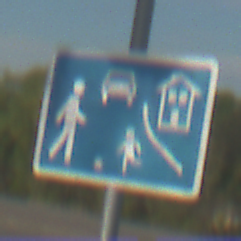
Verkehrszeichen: BeginnVerkehrsberuhigterBereich
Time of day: MorningAfternoon
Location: Outdoor (Suburban)
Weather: PartlyCloudy
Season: NotSpecified
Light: Natural